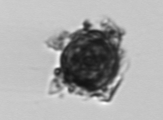
Label: Thalassiosira_TAG_external_detritus